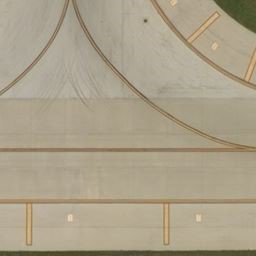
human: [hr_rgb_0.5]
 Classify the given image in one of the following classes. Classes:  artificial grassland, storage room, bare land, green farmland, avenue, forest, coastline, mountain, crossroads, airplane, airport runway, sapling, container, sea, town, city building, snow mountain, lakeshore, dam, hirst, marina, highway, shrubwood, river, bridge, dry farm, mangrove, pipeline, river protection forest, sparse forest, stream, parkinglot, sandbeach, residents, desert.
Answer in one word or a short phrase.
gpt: airport runway